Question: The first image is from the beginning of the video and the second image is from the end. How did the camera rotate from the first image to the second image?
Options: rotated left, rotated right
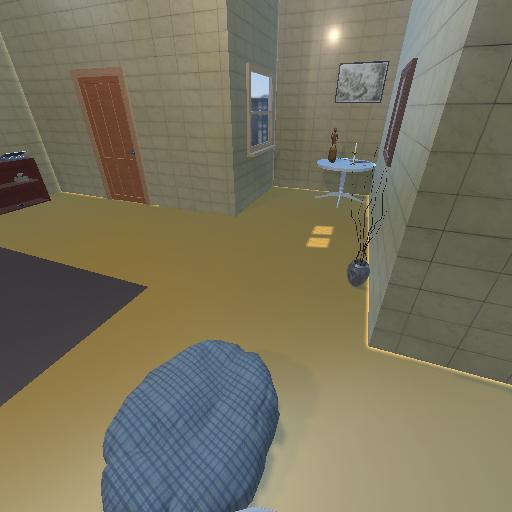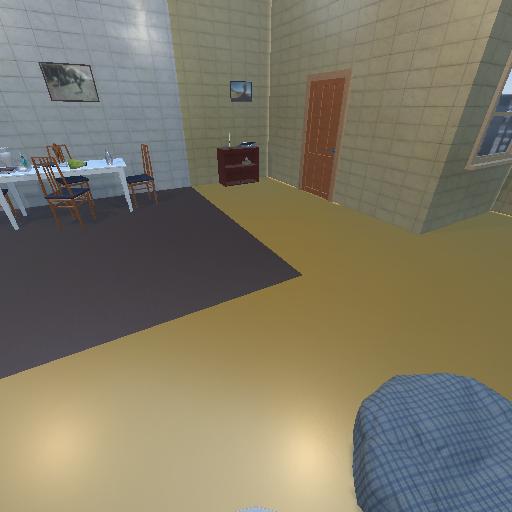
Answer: rotated left